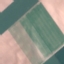
Land use / land cover: AnnualCrop